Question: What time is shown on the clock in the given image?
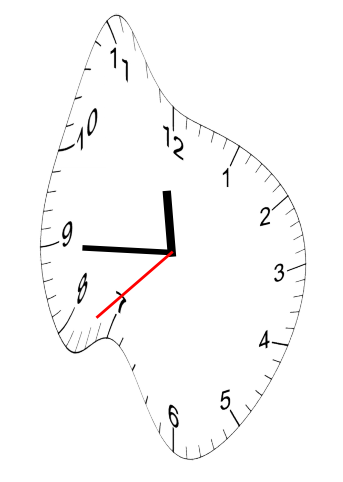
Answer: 11:44:38